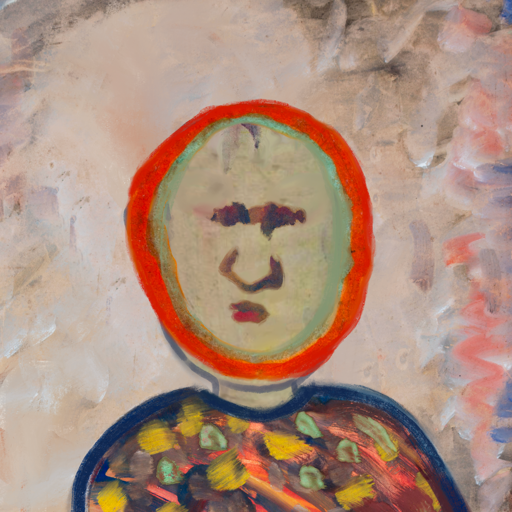
Background: Roy_Bahadur, Head And Neck Front: Hill_Girl, Face Front: In_The_Sun, Bust: Mother_And_Son_Mother, Hair Front: Sisters, Head Accessory: Blank, Second Necklace: Blank, Necklace: Blank, Baby: Blank